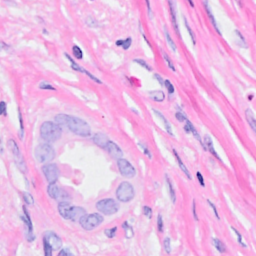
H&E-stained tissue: Breast